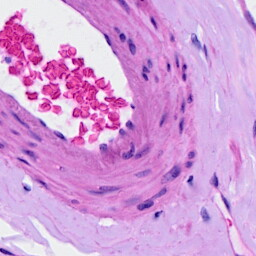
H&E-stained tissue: Ovarian